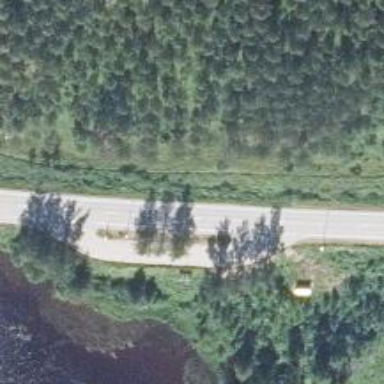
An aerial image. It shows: Rest area on the road.